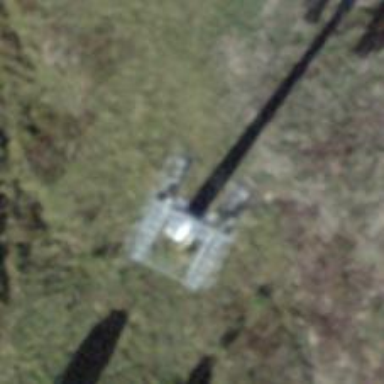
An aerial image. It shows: Chair lift.